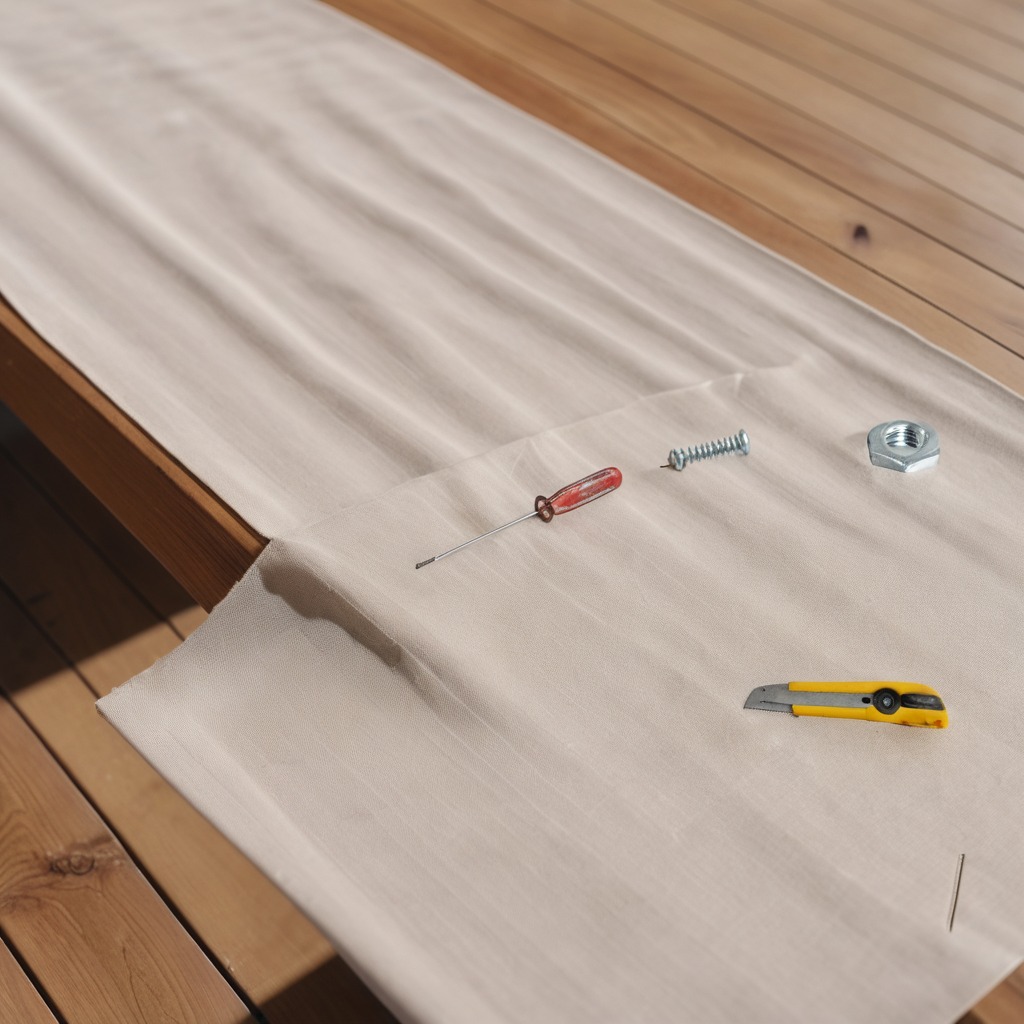
A utility knife, a coiled metal spring, a screwdriver, and a metal nut are lying on the wooden table in an outdoor workshop during daytime bright natural light soft shadows worn but beneath the cloth.